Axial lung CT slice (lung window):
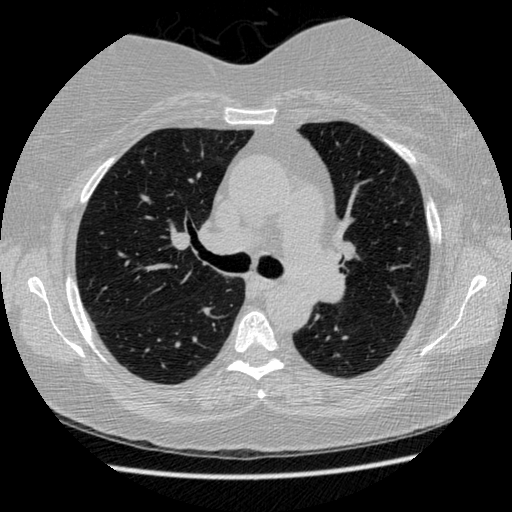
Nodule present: no